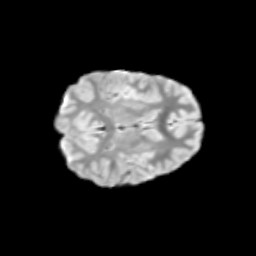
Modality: T2w
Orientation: axial
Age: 9
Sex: female
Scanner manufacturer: siemens
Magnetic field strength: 3 T
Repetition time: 3.8 s
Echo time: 0.07 s